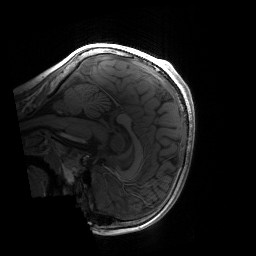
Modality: T1w
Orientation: sagittal
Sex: male
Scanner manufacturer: siemens
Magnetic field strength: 3 T
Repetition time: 1.9 s
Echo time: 0.00243 s